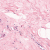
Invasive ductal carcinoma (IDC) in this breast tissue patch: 0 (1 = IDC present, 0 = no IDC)